Interaction volume radius: 5 \u00c5
Interaction volume height: 15 \u00c5
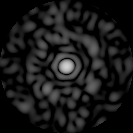
Disorder parameter: 0.8265